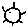
Label: sun